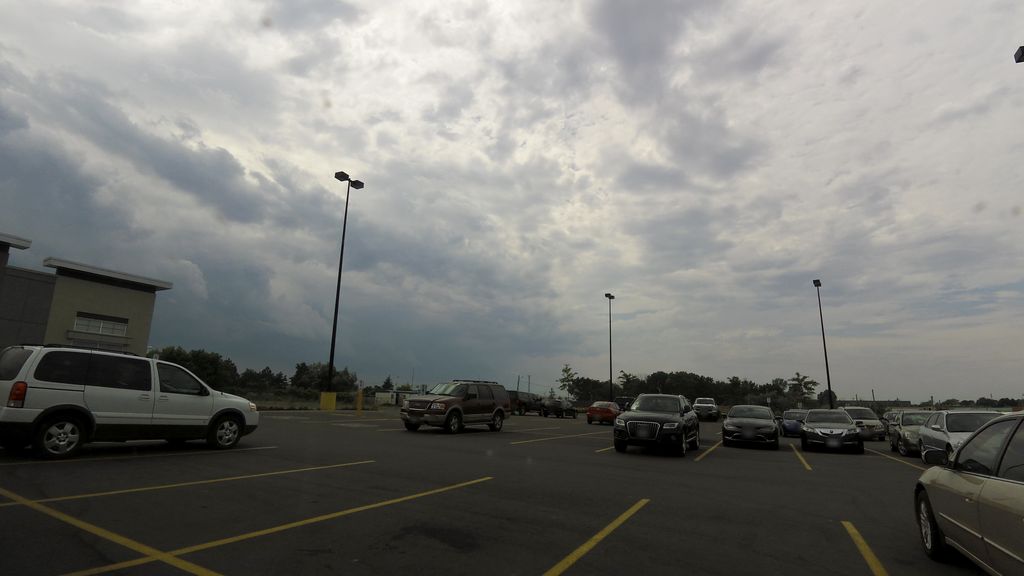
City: hamilton